Question: I managed to have a website loaded in my UIWebView but I can't manage to center it.
I also would like to be able to "navigate" into the website. What am I doing wrong ?
here's the code :
'''
import UIKit
class ViewController: UIViewController {
@IBOutlet weak var WebView: UIWebView!
var URLPath = "http://google.fr"
override func viewDidLoad() {
super.viewDidLoad()
// Do any additional setup after loading the view, typically from a nib.
WebView.scalesPageToFit = true
WebView.keyboardDisplayRequiresUserAction = true
loadAdressURL()
}
override func didReceiveMemoryWarning() {
super.didReceiveMemoryWarning()
// Dispose of any resources that can be recreated.
}
func loadAdressURL () {
let requestURL = NSURL(string:URLPath)
let request = NSURLRequest(URL: requestURL)
WebView.loadRequest(request)
}
}
'''
And here's the IOS Simulator :

Rob.
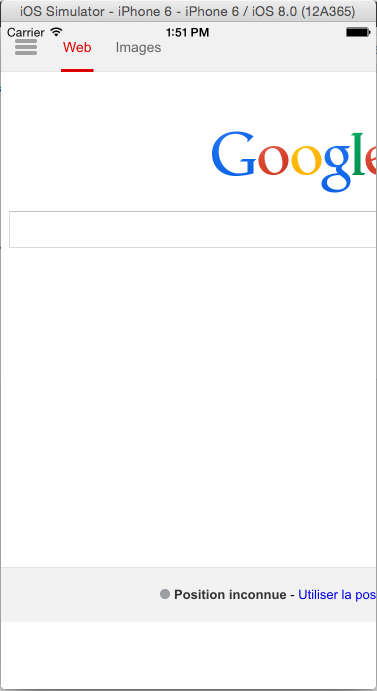
Answer: Add this
'''
override func viewDidAppear(animated: Bool) {
WebView.frame = UIScreen.mainScreen().bounds
WebView.center = self.view.center
}
'''